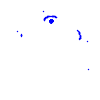
Particle: electron